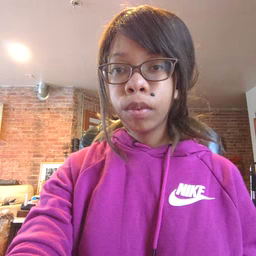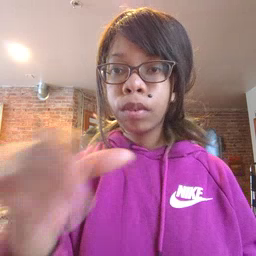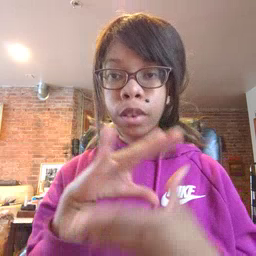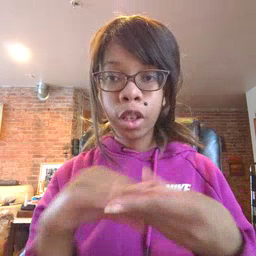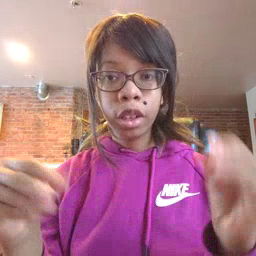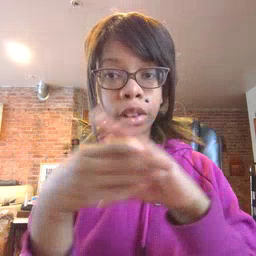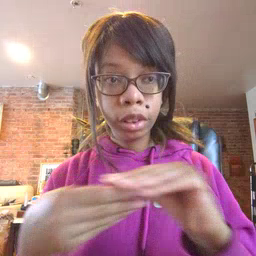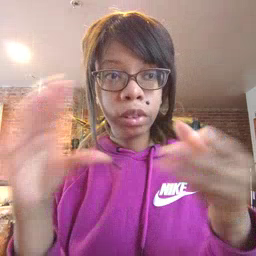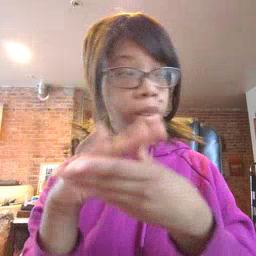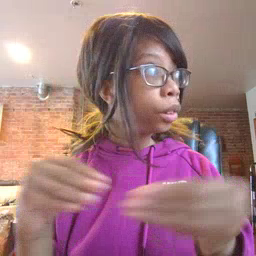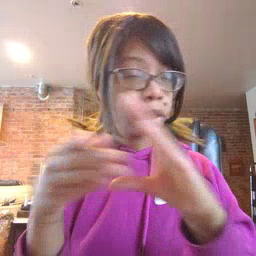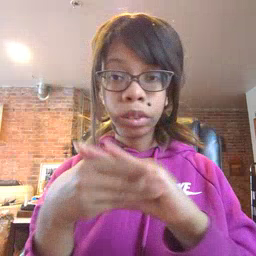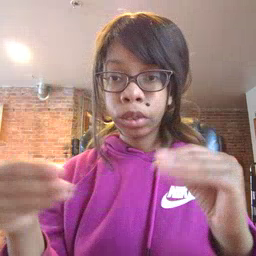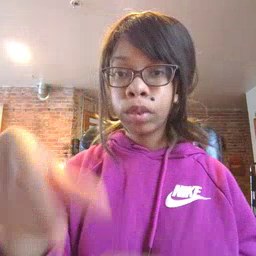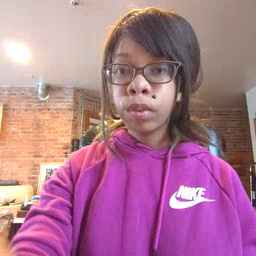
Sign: story